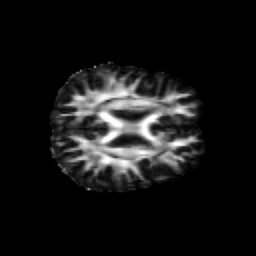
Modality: FA
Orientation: axial
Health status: healthy
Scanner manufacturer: siemens
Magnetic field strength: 3 T
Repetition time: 10 s
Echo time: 0.092 s